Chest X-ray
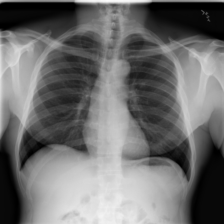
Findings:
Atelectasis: negative
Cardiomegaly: negative
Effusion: negative
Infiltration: negative
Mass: negative
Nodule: positive
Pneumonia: negative
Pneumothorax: negative
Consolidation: negative
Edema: negative
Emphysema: negative
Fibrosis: negative
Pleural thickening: negative
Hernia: negative